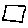
Label: square